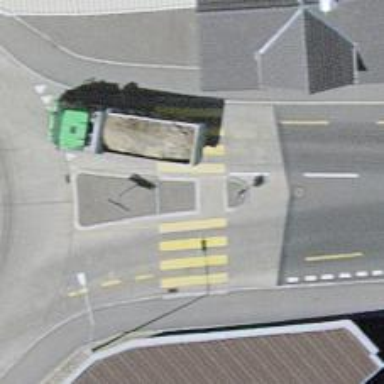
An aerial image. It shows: Zebra crossing on footway.